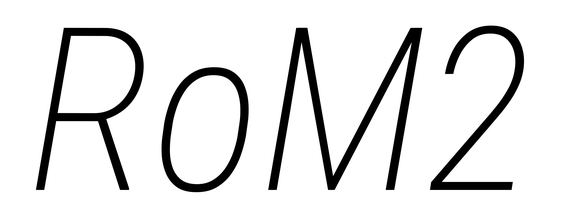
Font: Roboto-Italic_Condensed_ExtraLight_Italic